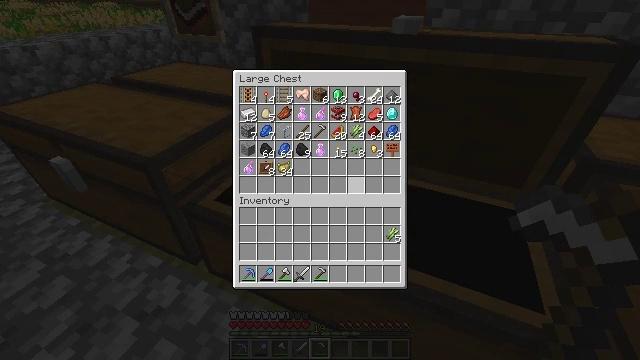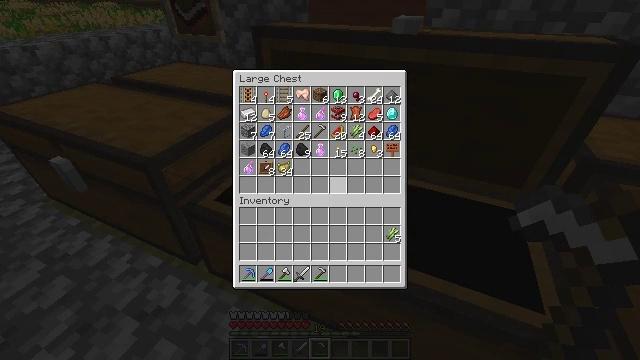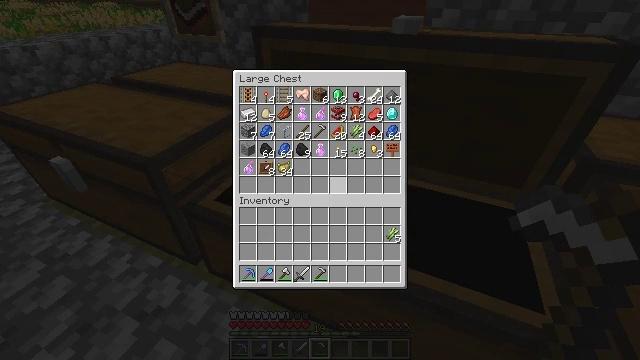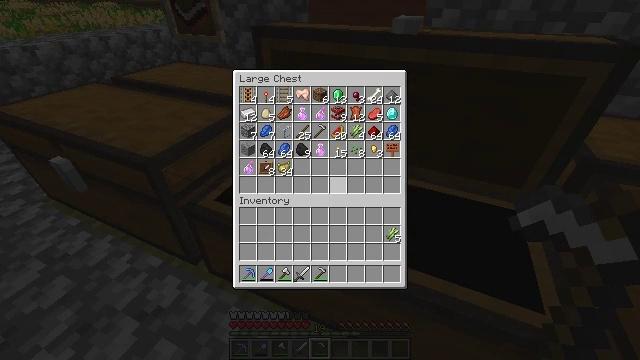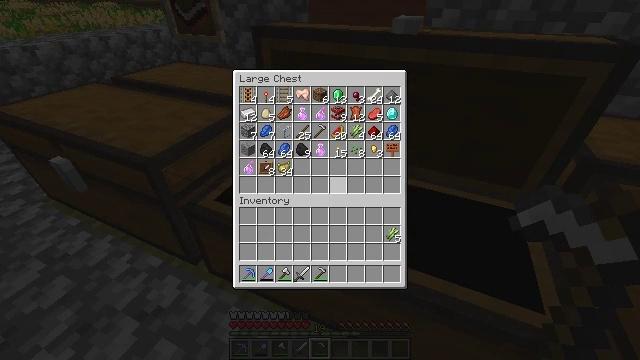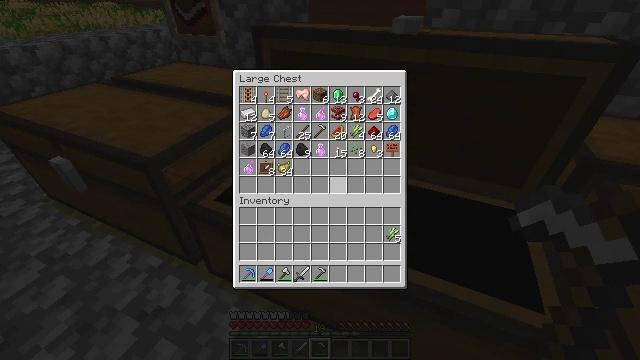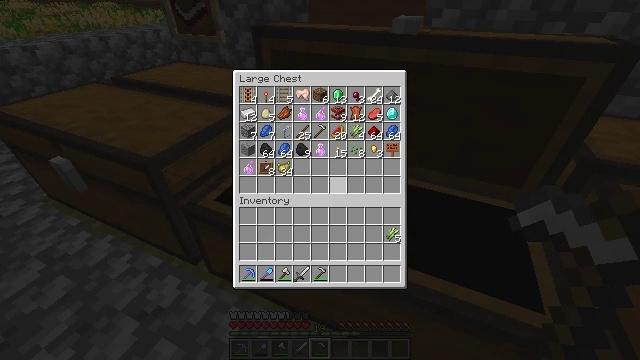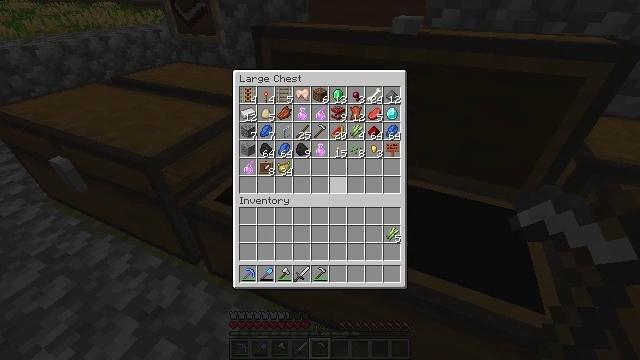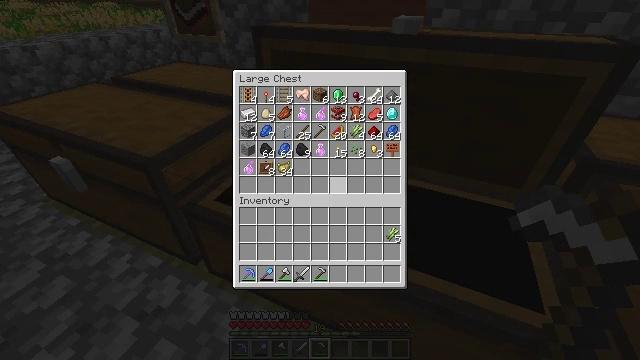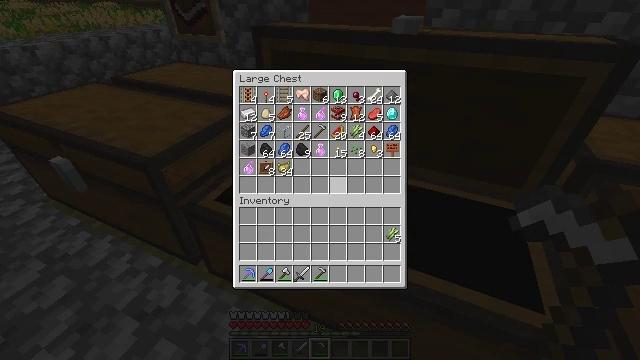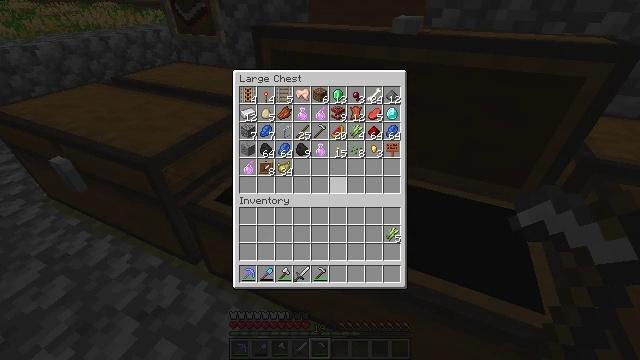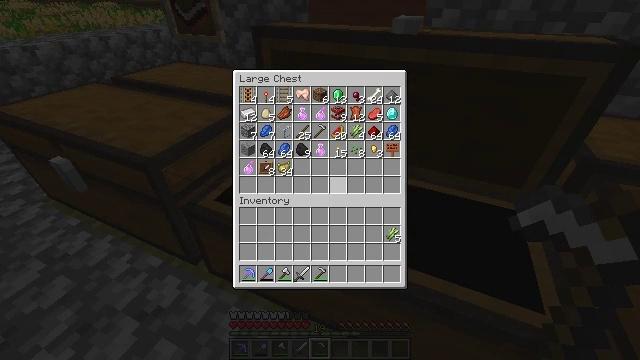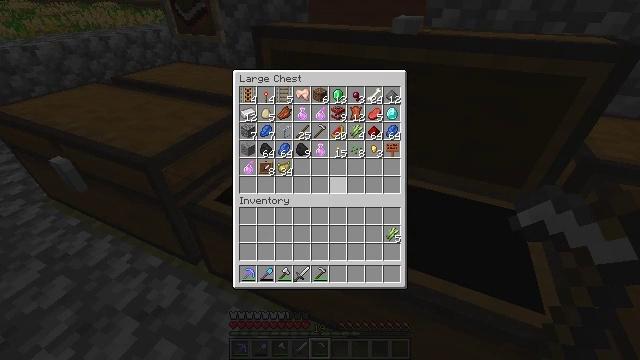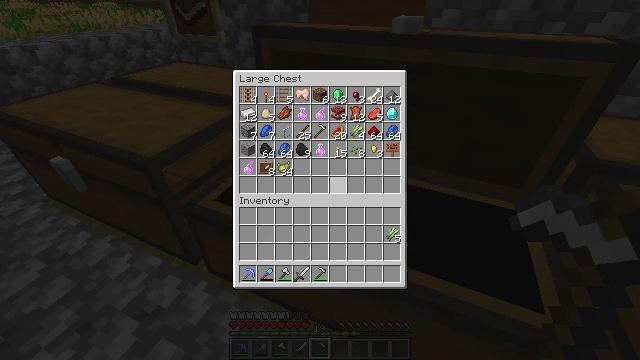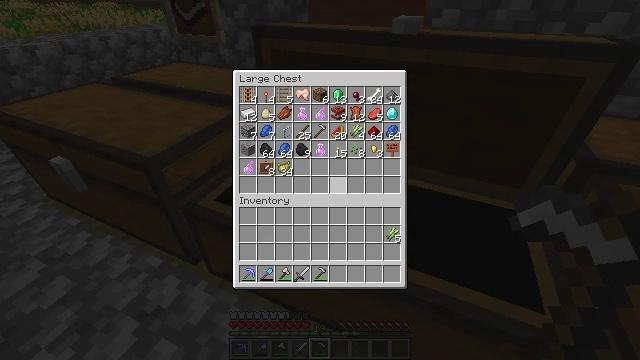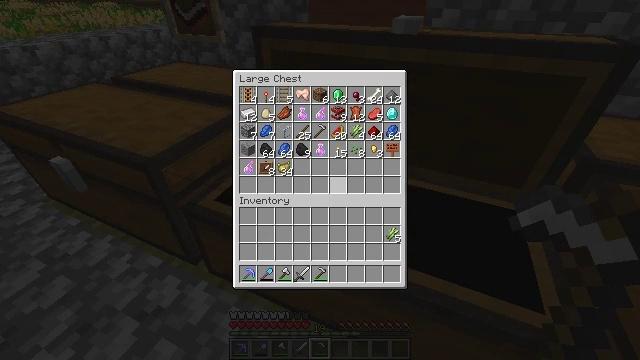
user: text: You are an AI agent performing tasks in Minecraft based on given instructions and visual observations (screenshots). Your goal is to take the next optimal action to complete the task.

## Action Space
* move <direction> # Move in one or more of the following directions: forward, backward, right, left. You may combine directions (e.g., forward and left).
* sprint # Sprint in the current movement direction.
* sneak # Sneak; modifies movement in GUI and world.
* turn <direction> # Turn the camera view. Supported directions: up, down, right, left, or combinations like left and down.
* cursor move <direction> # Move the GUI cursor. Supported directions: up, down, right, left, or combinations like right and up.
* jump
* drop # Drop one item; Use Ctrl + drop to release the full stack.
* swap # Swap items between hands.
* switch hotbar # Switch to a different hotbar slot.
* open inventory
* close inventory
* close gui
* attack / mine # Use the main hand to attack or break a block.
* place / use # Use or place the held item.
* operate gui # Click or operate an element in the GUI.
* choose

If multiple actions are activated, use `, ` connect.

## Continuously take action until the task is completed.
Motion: motion action
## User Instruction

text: Break the acacia wall sign to collect it.
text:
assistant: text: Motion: no_op
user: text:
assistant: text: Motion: no_op
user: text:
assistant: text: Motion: no_op
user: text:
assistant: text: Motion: no_op
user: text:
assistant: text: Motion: no_op
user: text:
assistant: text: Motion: no_op
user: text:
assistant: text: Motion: no_op
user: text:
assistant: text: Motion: no_op
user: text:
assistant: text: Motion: no_op
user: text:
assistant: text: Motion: no_op
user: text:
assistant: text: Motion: no_op
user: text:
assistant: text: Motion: no_op
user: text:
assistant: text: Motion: no_op
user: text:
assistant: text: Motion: no_op
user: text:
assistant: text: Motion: no_op
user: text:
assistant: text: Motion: no_op
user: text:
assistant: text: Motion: no_op
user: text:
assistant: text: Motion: no_op
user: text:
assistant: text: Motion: no_op
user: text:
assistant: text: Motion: no_op
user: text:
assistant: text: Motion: no_op
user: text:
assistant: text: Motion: no_op
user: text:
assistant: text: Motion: no_op
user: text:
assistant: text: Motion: no_op
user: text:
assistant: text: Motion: no_op
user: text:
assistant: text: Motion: no_op
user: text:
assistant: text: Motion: no_op
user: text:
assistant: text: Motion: no_op
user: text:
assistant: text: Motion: no_op
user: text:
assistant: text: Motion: no_op